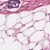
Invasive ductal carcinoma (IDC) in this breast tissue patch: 0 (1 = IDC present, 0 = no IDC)